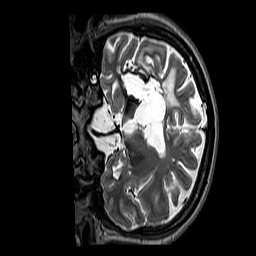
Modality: T2w
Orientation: coronal
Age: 31
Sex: female
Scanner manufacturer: siemens
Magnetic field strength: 3 T
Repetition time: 3.2 s
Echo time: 0.212 s